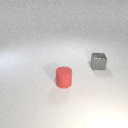
small gray metal cube to the right of small red rubber cylinder